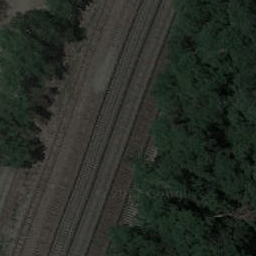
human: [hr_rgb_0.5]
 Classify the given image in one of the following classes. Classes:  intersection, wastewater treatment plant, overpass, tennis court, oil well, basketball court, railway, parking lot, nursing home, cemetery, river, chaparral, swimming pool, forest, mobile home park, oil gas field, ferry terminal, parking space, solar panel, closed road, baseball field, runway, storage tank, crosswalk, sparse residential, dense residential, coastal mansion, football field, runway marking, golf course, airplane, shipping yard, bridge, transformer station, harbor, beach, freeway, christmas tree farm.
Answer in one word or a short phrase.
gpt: railway